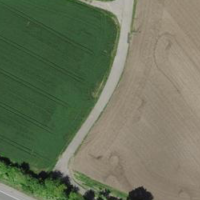
EUNIS habitat code: 52
Species observed at this site:
Linaria vulgaris